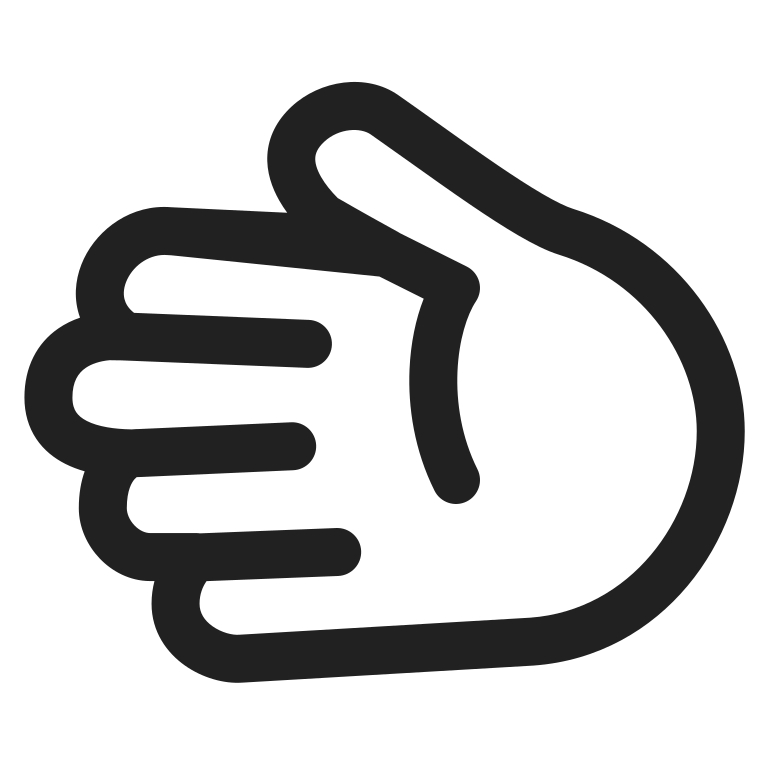
leftwards hand high contrast default